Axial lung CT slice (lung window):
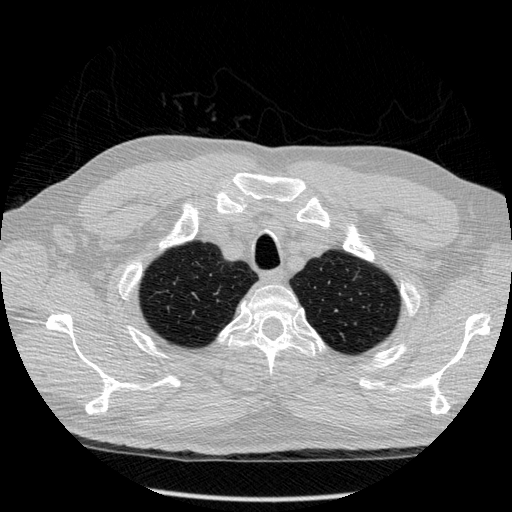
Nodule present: no